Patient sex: F
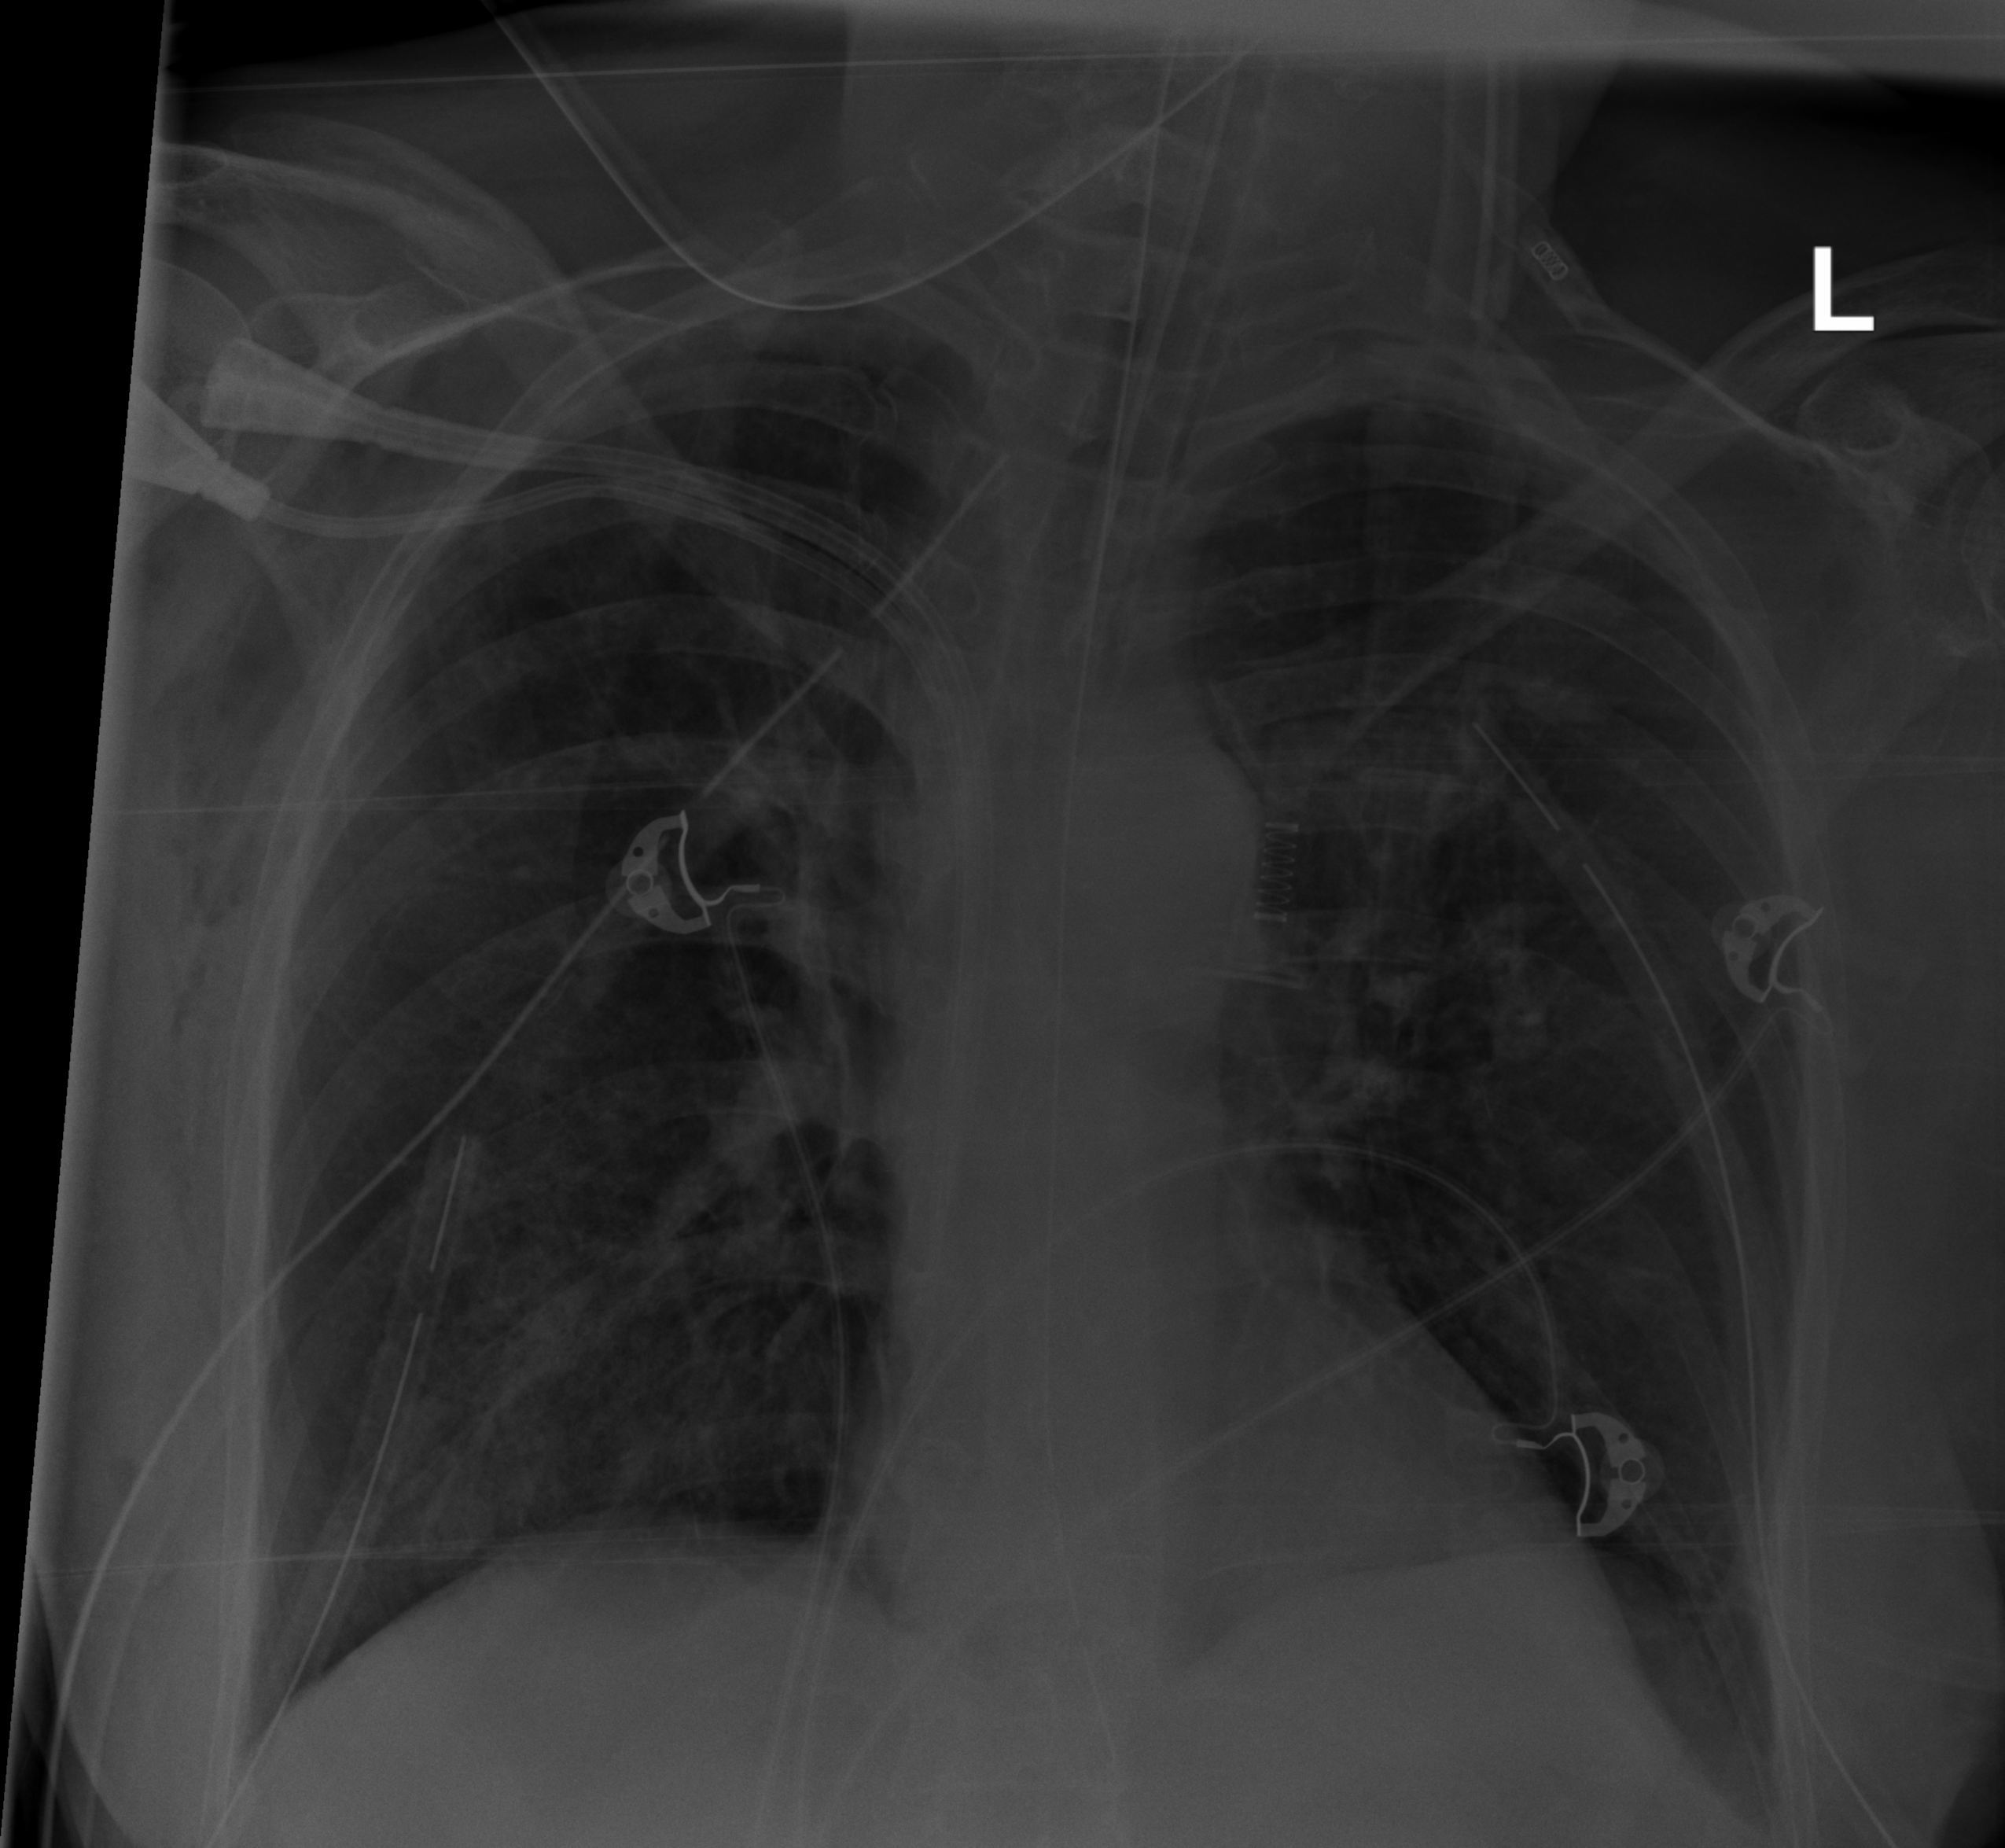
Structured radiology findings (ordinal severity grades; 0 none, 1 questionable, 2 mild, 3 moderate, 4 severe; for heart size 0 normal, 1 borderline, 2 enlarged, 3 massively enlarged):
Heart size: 0
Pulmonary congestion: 0
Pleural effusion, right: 0
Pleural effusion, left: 2
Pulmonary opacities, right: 2
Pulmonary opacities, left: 2
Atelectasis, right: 2
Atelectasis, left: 2